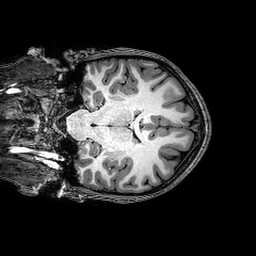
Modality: T1w
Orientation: coronal
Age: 20
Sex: female
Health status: healthy
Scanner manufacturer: philips
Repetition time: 0.008165 s
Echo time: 0.00374 s